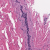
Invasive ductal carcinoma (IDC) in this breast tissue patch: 0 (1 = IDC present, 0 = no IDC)